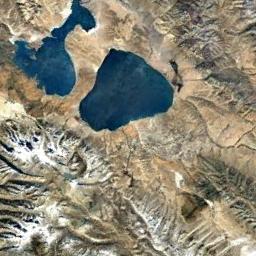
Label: lake